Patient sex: M
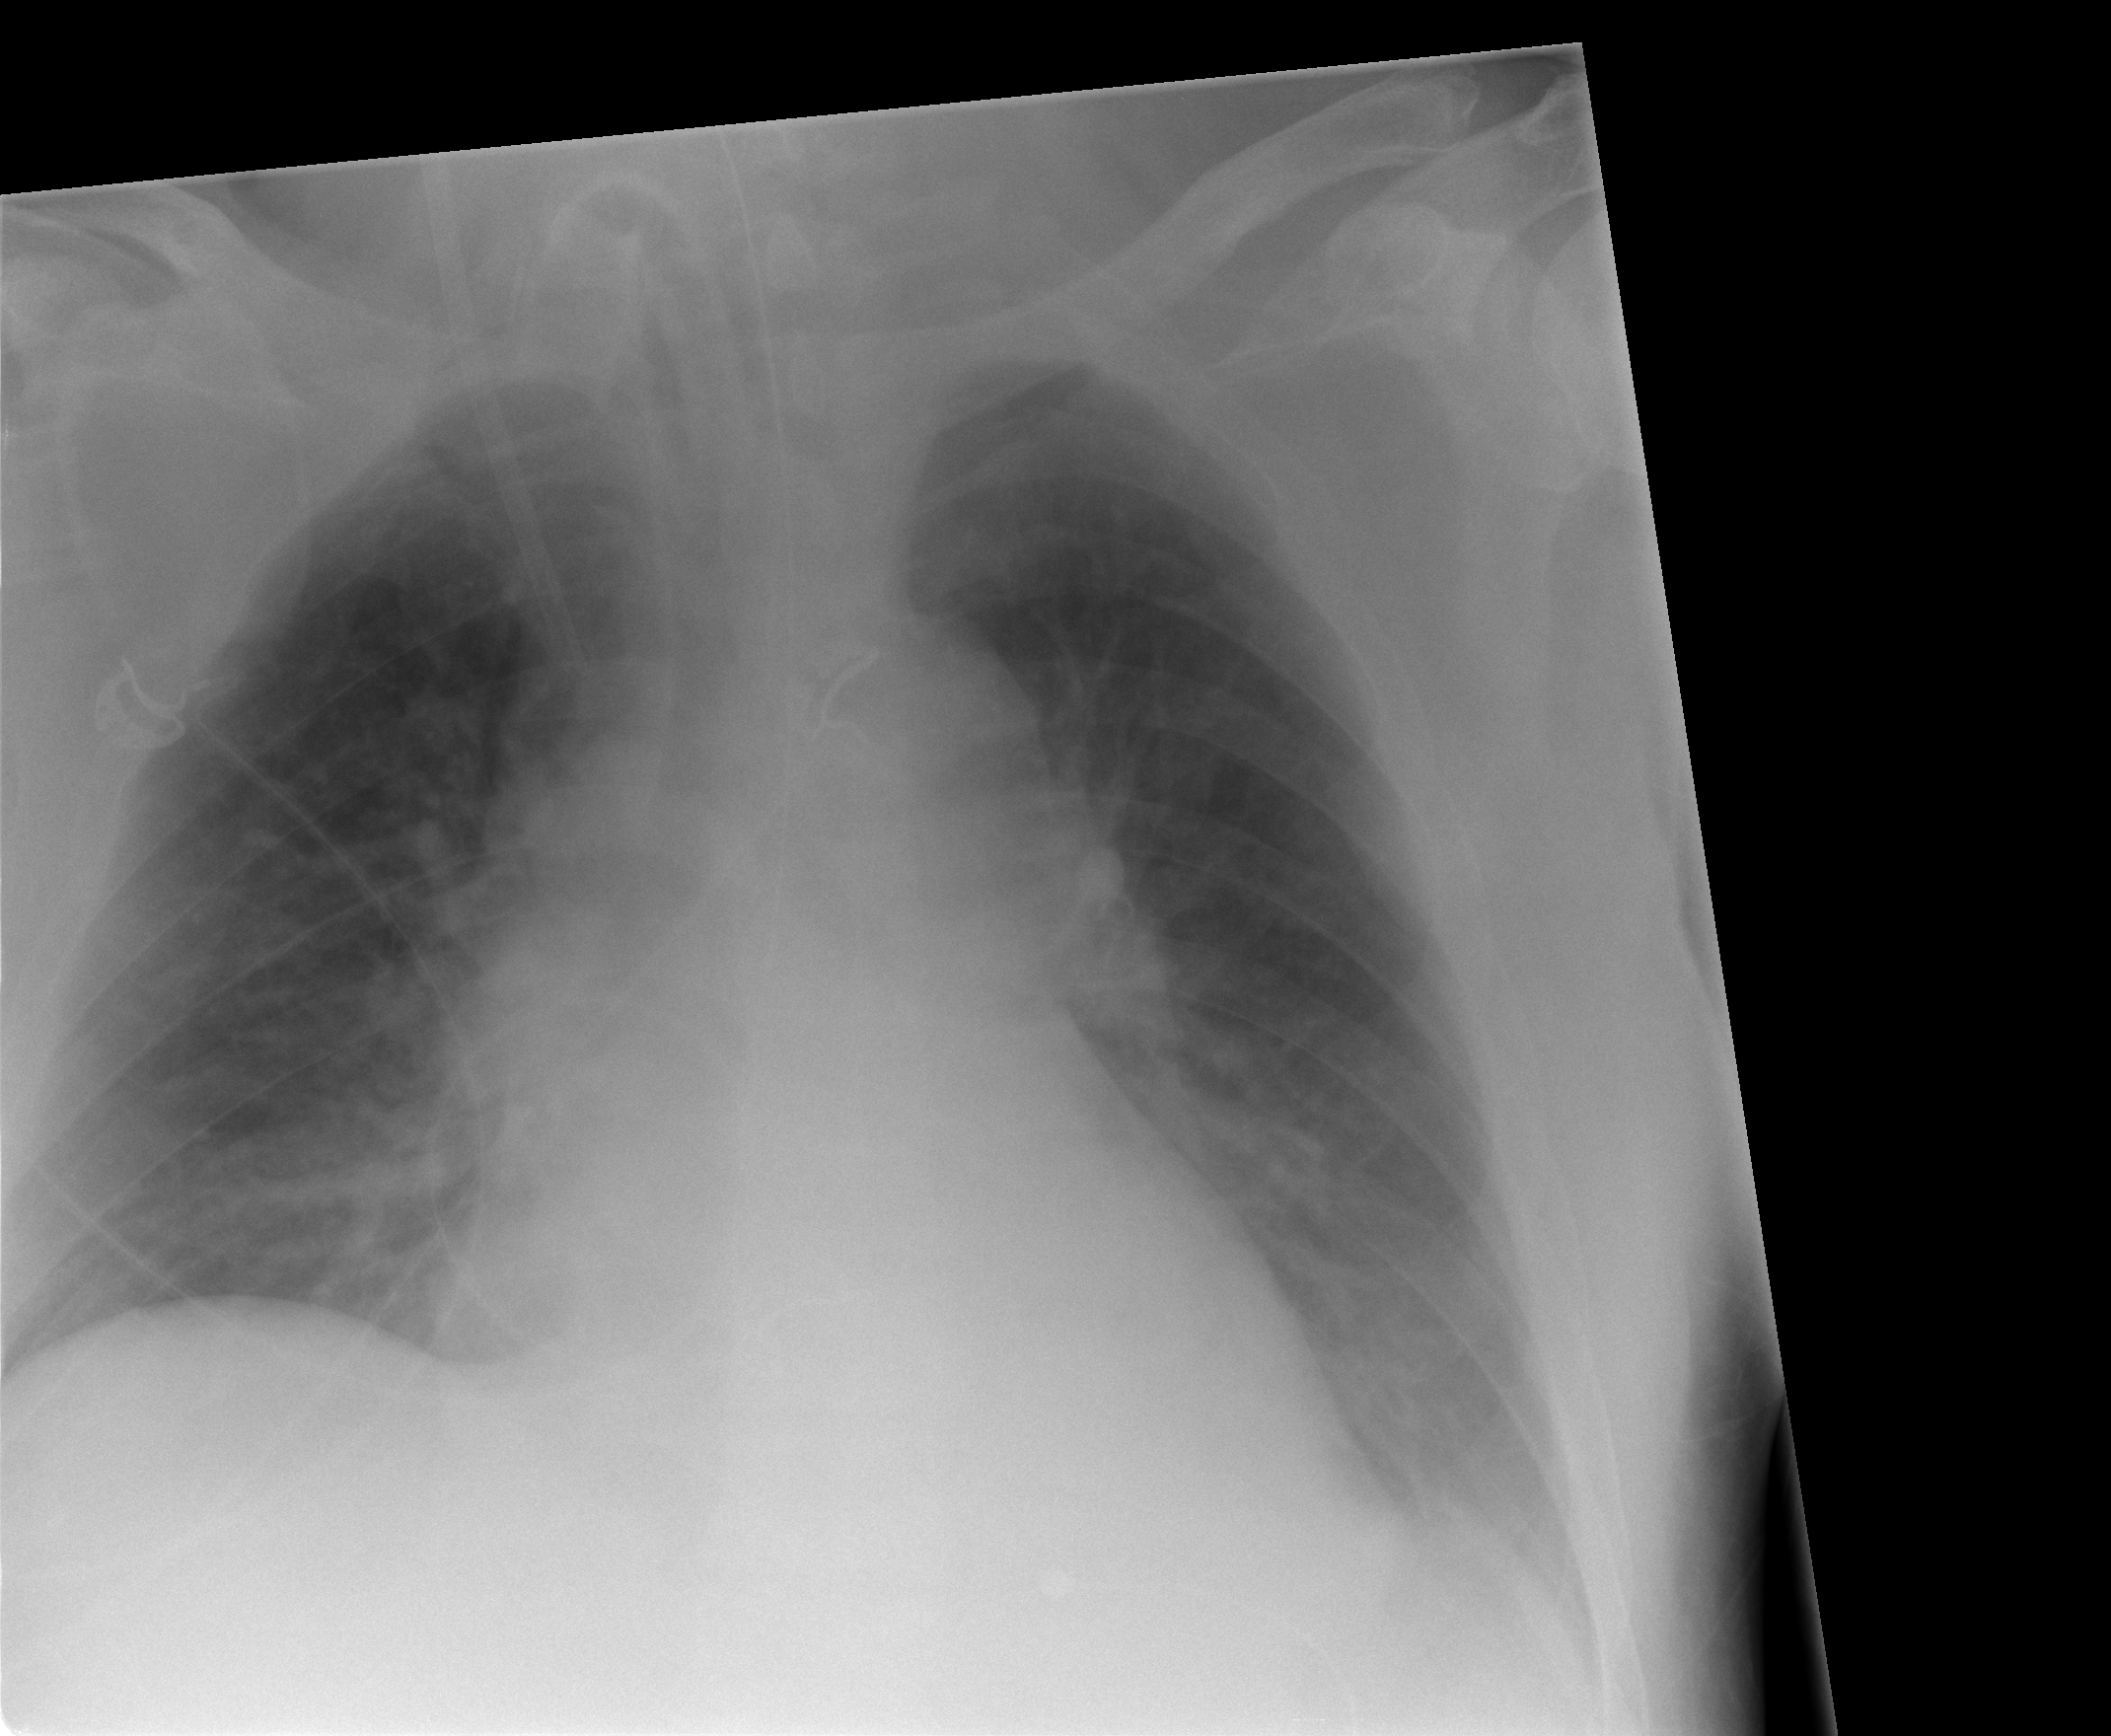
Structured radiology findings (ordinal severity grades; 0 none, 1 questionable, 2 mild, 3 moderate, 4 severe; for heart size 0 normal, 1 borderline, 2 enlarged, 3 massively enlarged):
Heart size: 2
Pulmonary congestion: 2
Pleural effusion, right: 0
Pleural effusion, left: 1
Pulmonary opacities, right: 0
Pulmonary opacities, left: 0
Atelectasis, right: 0
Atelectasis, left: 0